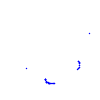
Particle: proton